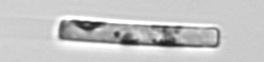
Label: Guinardia_delicatula